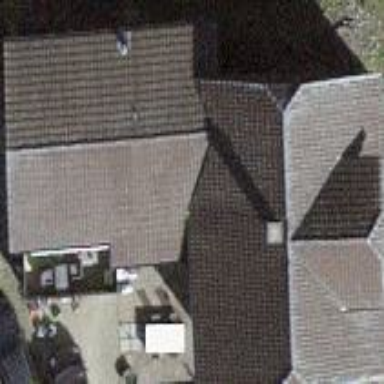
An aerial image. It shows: Simple house.